Field crop: maize
Growth stage: 1
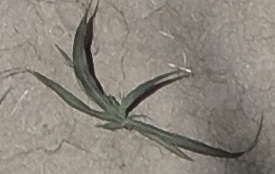
Species: sorghum